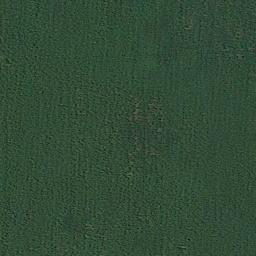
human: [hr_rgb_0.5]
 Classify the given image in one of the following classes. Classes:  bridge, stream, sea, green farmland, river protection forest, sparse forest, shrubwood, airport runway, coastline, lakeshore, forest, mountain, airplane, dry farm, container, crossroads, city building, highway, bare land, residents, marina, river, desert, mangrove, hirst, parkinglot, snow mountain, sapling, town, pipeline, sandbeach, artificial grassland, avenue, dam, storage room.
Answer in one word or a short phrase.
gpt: artificial grassland